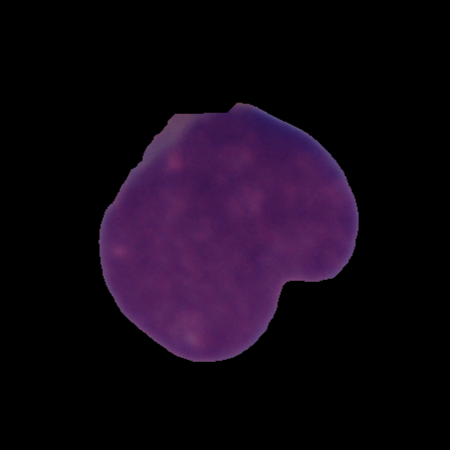
Label: cancer